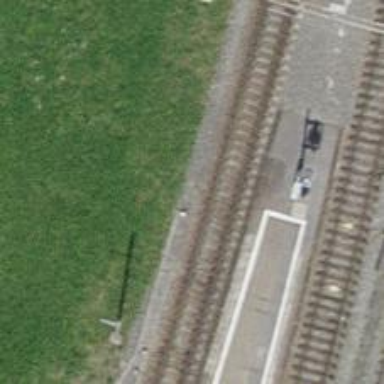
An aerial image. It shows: Railway switch.